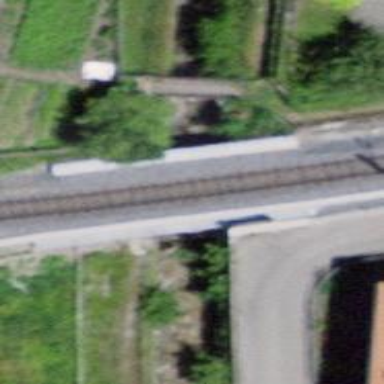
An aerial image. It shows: Narrow-gauge railway bridge with electrified contact lines and one track.